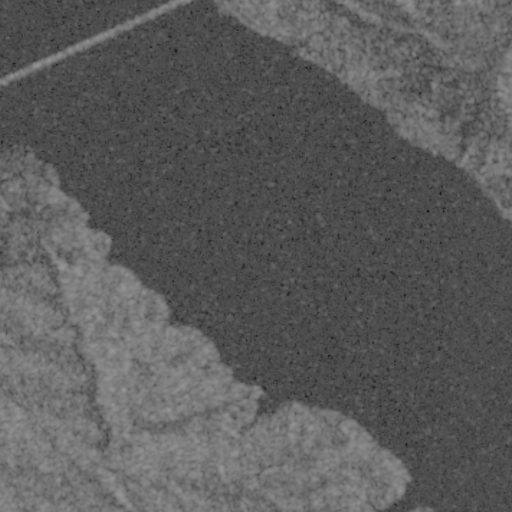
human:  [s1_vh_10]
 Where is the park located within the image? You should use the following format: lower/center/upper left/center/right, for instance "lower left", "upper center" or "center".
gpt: The park is located in the upper right of the image.
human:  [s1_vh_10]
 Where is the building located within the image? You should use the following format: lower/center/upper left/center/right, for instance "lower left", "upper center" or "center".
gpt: The building is located in the upper center of the image.
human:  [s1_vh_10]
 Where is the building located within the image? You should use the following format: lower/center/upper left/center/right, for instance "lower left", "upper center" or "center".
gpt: The building is located in the upper right of the image.
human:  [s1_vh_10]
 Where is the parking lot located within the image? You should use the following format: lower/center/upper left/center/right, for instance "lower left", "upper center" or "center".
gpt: There is no parking lot in the image.

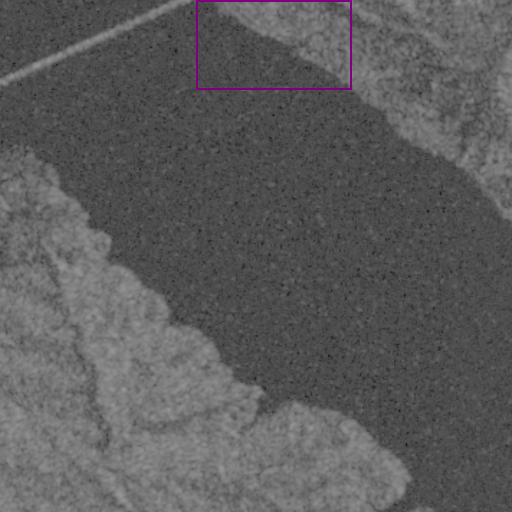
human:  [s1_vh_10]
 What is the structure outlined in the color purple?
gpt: The structure outlined in purple is a park.
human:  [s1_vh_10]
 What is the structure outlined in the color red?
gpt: There is no red outline.